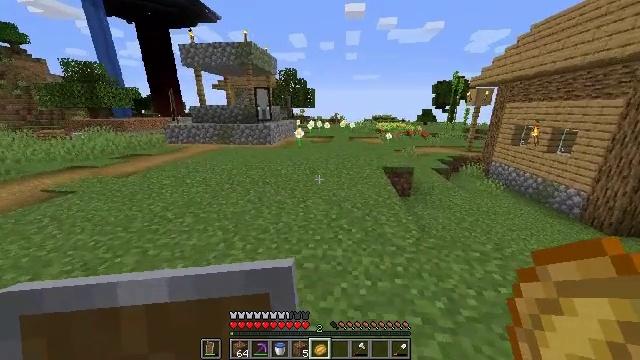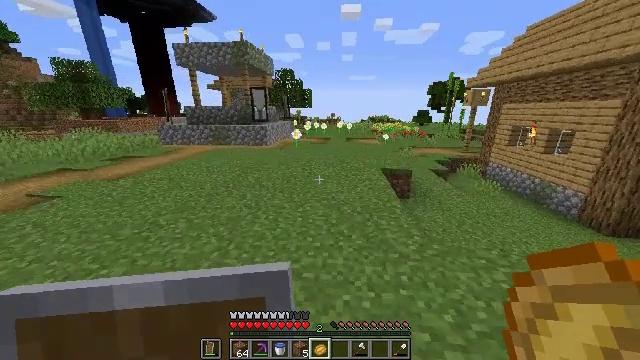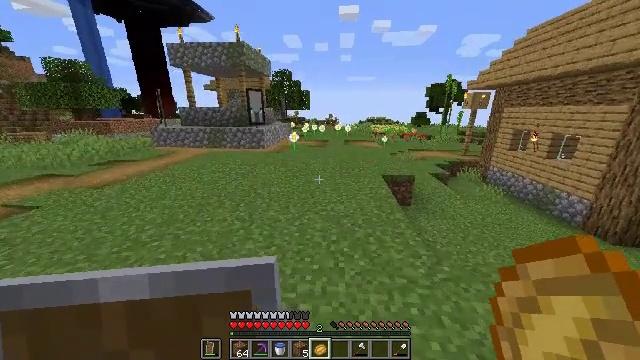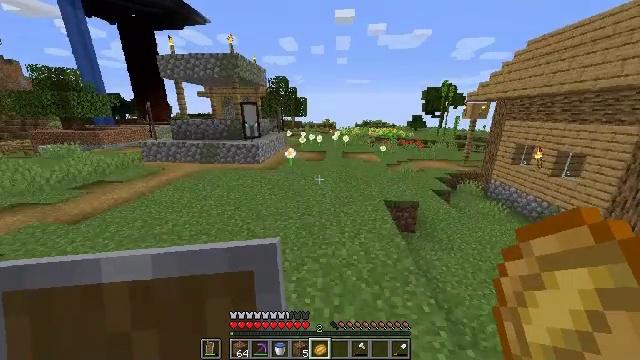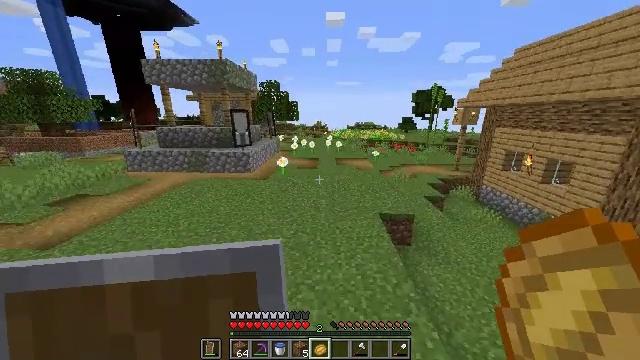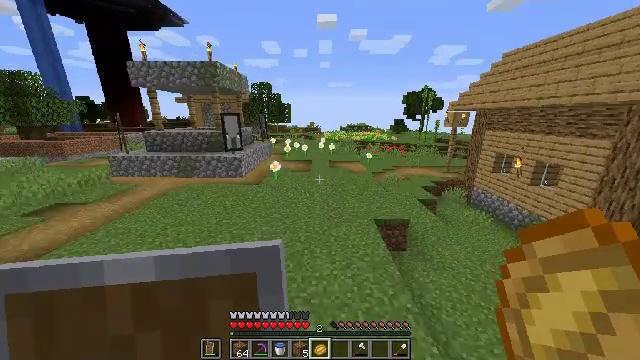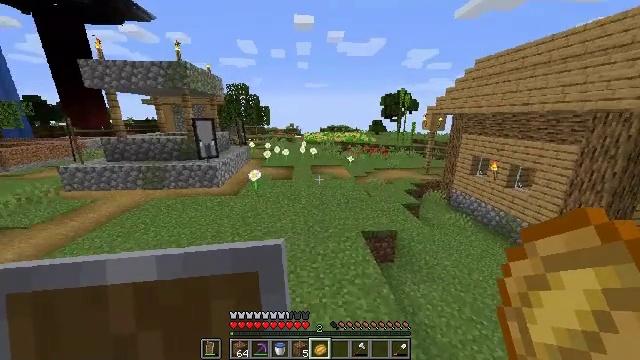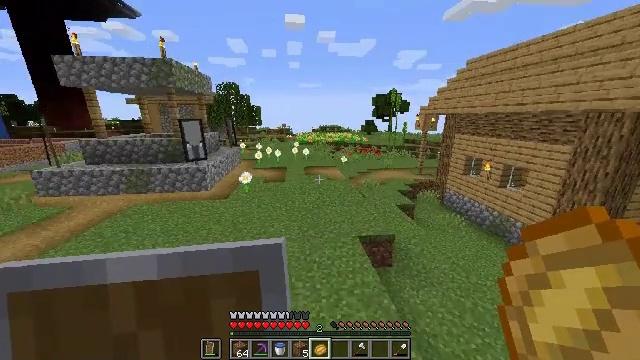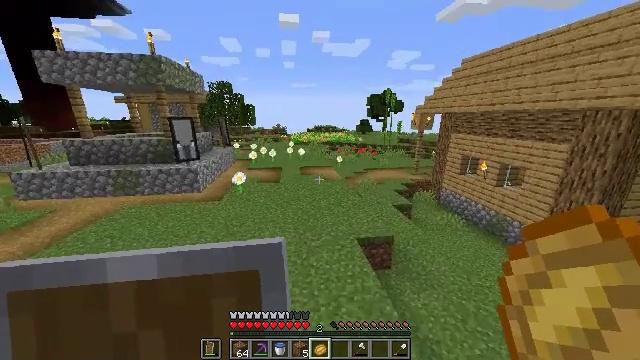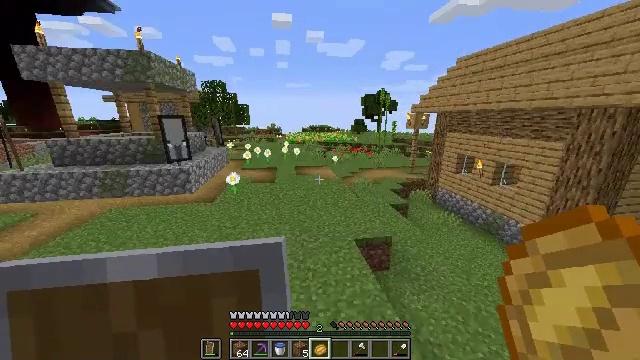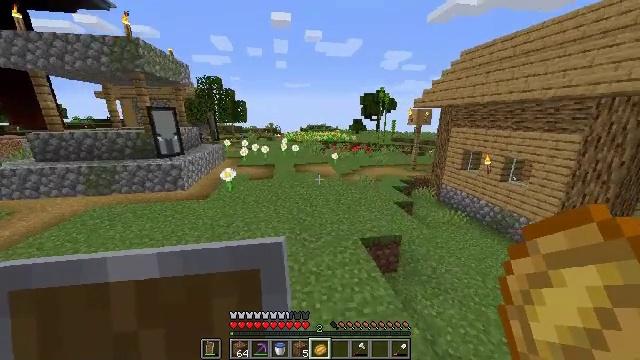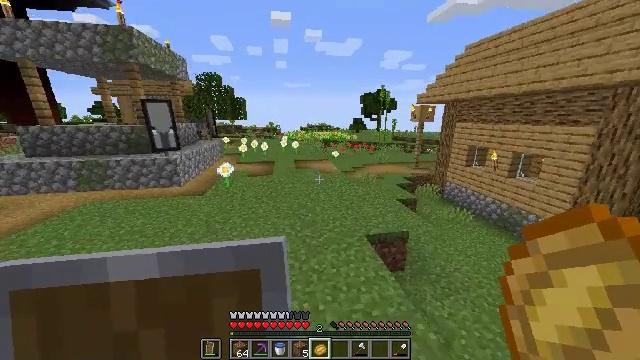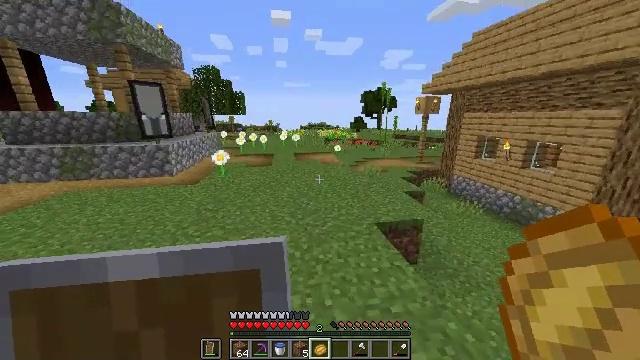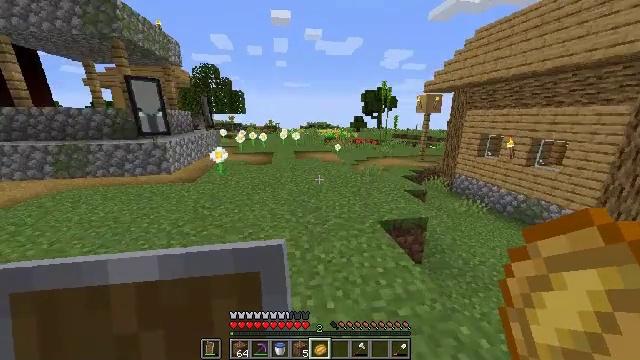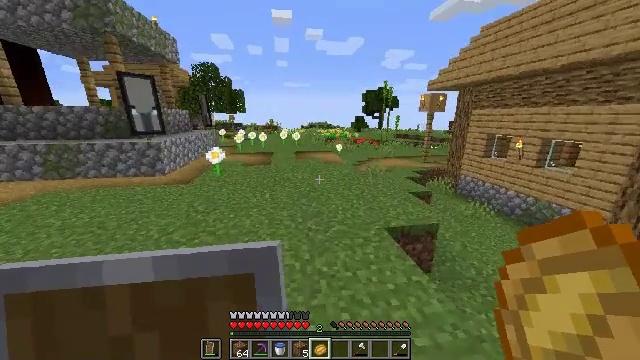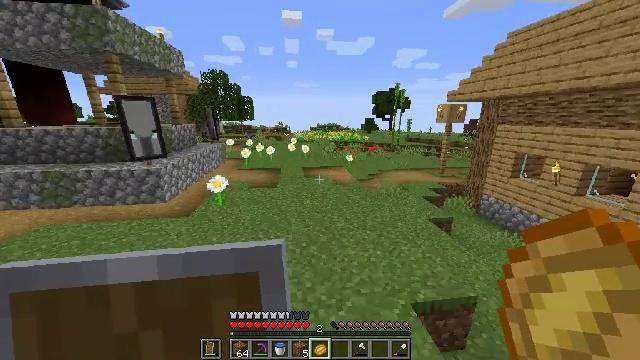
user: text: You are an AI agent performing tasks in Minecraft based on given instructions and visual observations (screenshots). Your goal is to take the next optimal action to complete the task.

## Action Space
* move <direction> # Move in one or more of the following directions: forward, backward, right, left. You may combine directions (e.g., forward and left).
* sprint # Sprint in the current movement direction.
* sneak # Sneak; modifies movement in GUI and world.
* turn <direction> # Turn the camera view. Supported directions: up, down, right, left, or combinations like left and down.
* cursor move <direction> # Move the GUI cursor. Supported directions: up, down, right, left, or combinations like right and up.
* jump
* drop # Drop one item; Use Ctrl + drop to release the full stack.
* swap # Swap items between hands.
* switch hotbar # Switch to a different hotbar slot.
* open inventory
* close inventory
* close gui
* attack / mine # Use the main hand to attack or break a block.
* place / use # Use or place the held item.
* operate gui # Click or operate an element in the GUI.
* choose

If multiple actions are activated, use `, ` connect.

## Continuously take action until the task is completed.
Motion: motion action
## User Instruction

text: Collect wheat crops.
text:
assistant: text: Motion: move forward
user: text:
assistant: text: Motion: move forward, jump
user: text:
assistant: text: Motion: move forward, jump
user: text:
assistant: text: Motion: move forward, turn right, jump
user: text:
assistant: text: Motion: move forward, turn right, jump
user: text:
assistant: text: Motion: move forward, turn right, jump
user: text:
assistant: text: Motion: move forward, turn right, jump
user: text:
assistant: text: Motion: move forward, turn right, jump
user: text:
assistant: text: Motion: move forward, turn right, jump
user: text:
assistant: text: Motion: move forward, jump
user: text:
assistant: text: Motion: move forward, jump
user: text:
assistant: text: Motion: move forward, jump
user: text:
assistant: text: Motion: move forward, jump
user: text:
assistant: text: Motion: move forward, jump
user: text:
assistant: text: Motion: move forward, turn left, jump
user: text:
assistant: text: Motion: move forward, turn left, jump
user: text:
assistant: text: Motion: move forward, turn left, jump
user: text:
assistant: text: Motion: move forward, jump
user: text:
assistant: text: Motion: move forward, jump
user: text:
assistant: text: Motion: move forward, jump
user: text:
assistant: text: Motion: move forward, jump
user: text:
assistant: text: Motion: move forward, jump
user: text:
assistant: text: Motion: move forward, jump
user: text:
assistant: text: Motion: move forward, jump
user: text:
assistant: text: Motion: move forward, jump
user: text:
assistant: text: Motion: move forward, jump
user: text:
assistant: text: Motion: move forward, jump
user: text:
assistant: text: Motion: move forward, jump
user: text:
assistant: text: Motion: move forward, jump
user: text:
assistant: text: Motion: move forward, jump